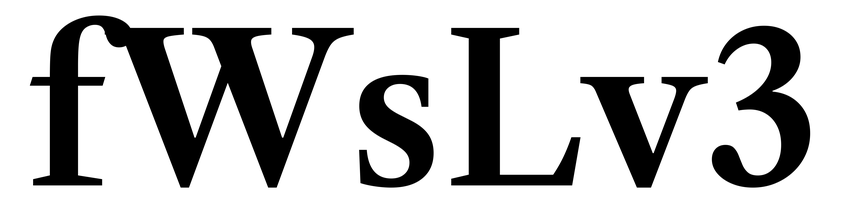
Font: LibreCaslonText_SemiBold